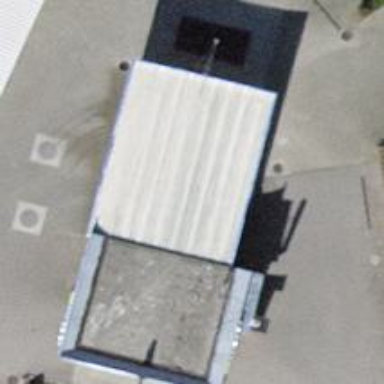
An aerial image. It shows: Car wash facility.